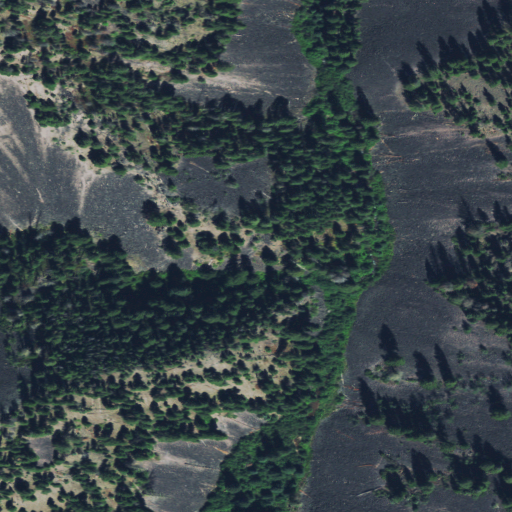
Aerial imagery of valley in Montana named Moyie Gulch containing evergreen forest and shrub